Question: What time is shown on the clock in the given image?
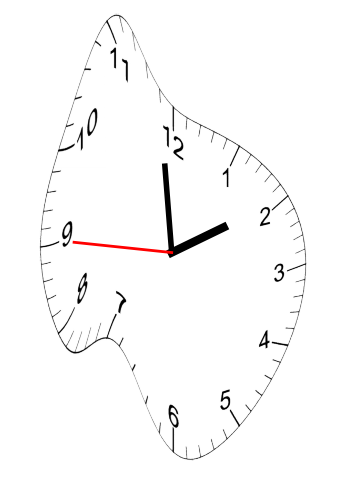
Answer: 01:58:45